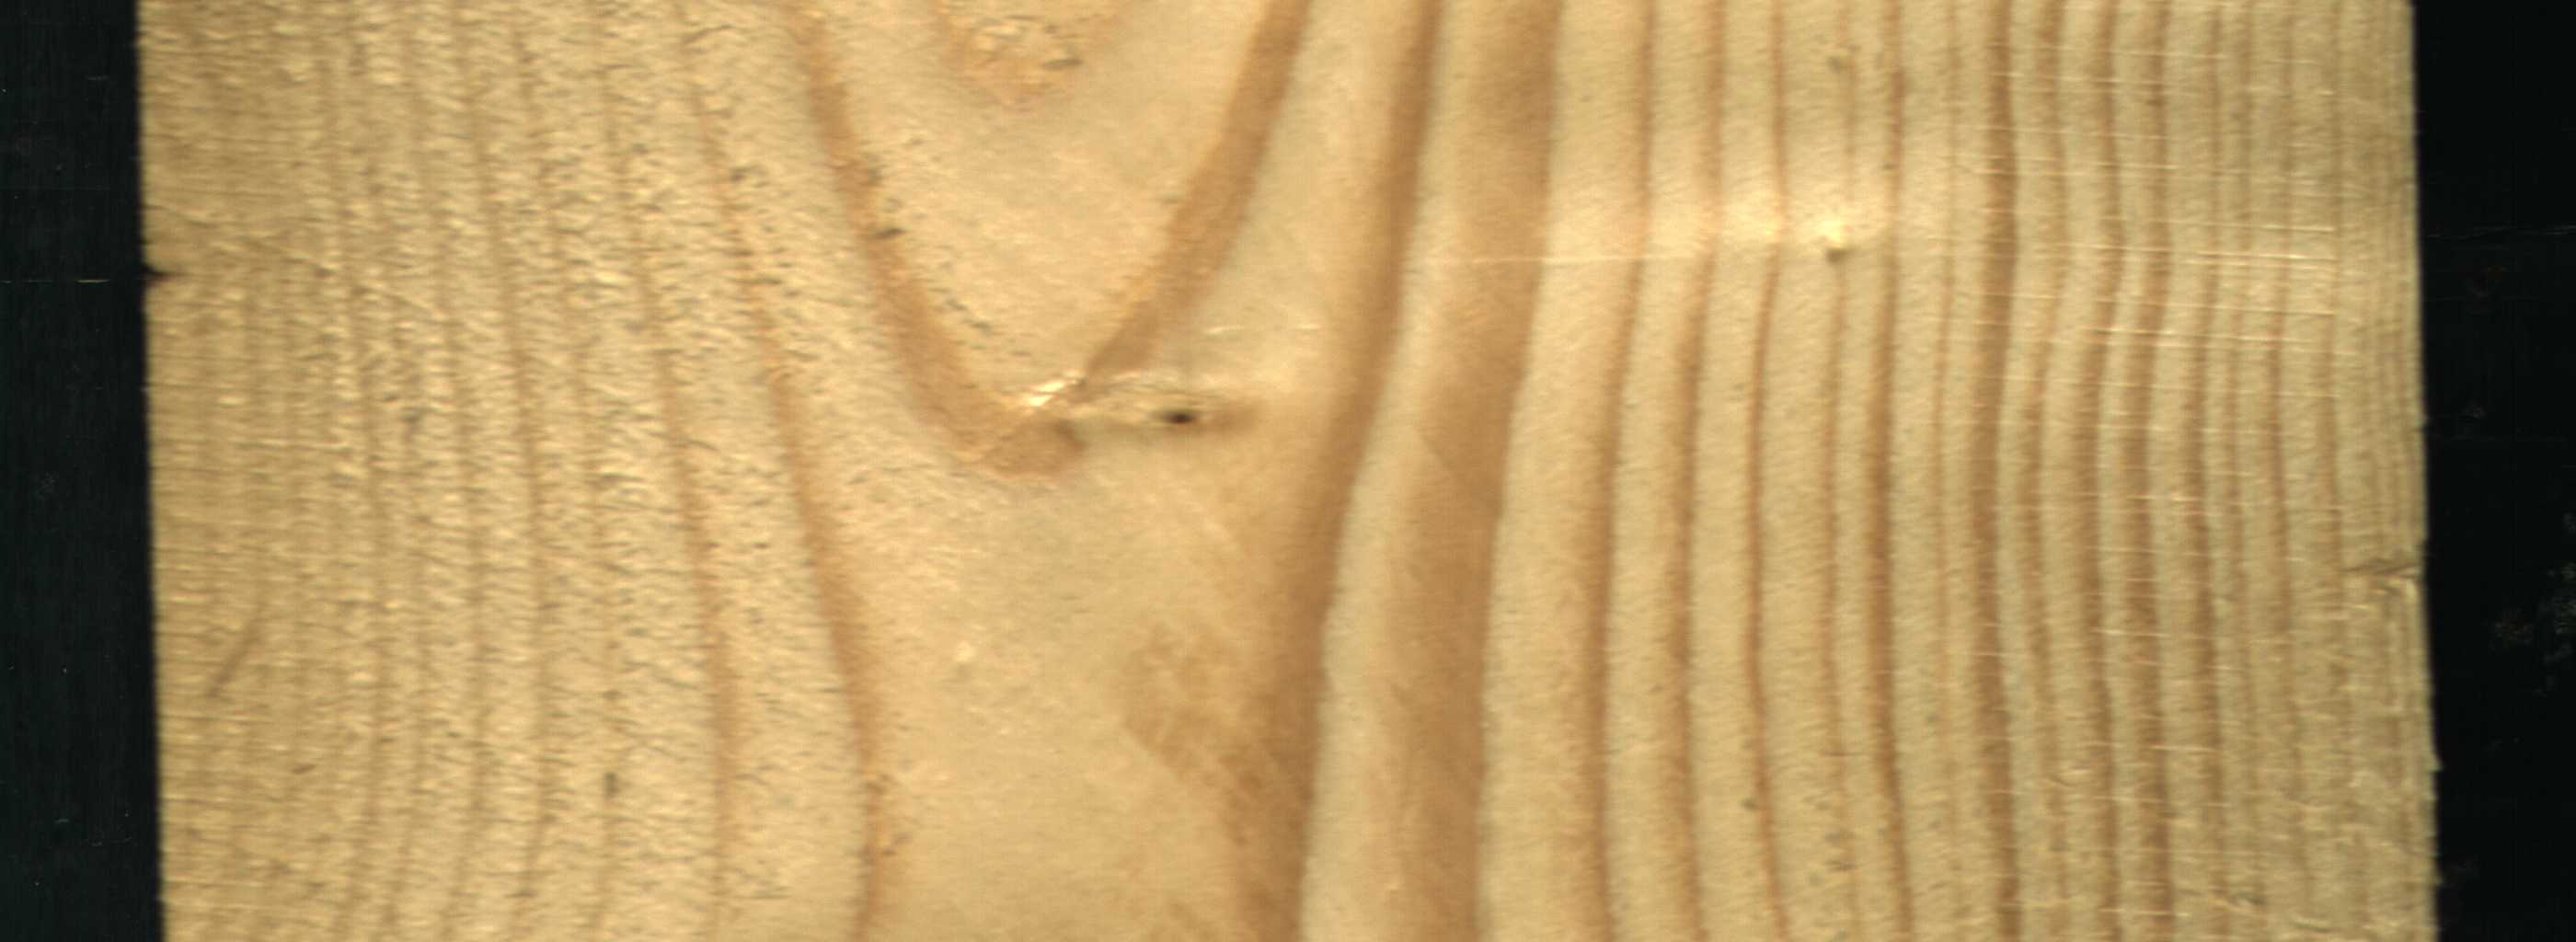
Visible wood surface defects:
Live_Knot